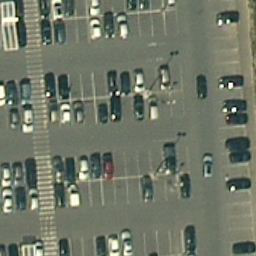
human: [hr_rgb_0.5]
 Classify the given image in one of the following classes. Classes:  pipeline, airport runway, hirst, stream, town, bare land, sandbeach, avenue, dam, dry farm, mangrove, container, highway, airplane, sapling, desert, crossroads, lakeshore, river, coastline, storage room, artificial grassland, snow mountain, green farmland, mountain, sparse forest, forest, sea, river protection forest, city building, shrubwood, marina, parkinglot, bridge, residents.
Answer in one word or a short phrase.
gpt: parkinglot